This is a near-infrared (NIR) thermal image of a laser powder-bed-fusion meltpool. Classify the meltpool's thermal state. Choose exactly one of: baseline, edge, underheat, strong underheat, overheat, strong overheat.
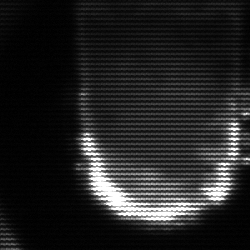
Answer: baseline